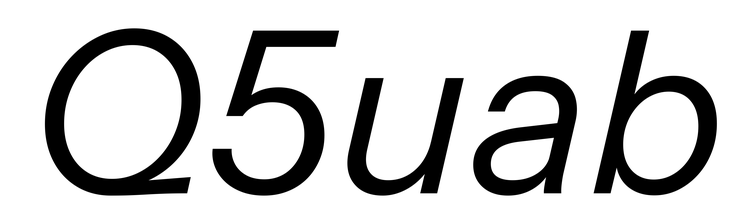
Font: InstrumentSans-Italic_Italic